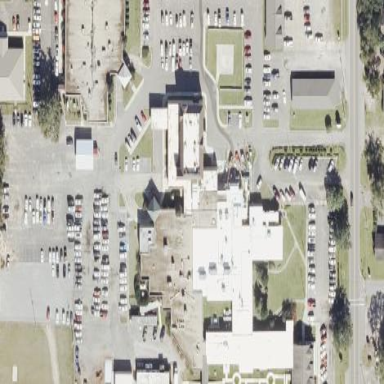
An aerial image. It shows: Healthcare facility identified as hospital.